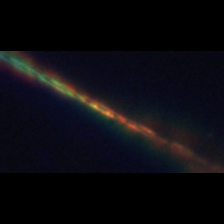
Taxon: Psuedo-nitzschia
Group: Diatoms